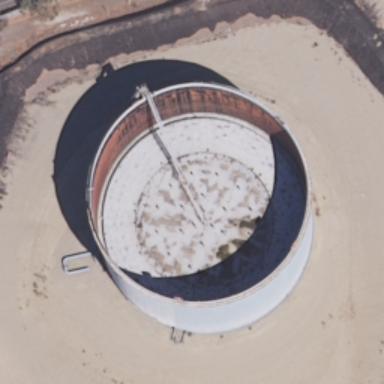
A white storage tank is on the sands .